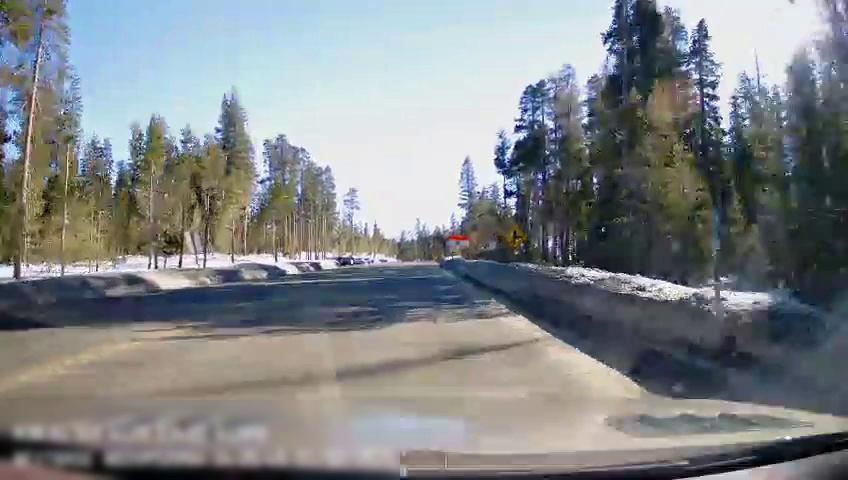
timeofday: Day
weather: Snowy
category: Drivable Space
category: Traffic | Signs